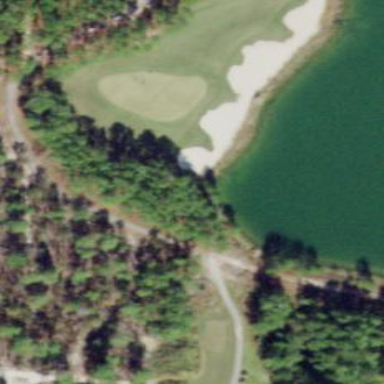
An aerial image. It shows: Sandy area is golf bunker.